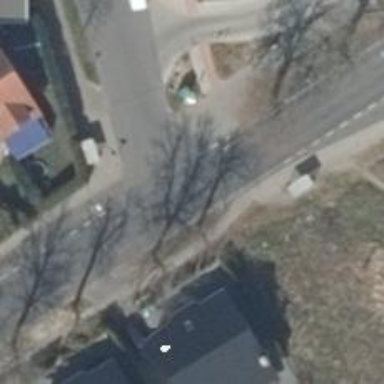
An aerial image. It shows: Tertiary road with asphalt surface.